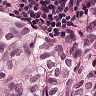
Metastatic tissue present: yes